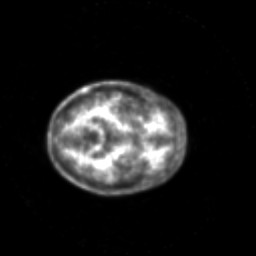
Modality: PET
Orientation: axial
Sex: female
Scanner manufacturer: siemens